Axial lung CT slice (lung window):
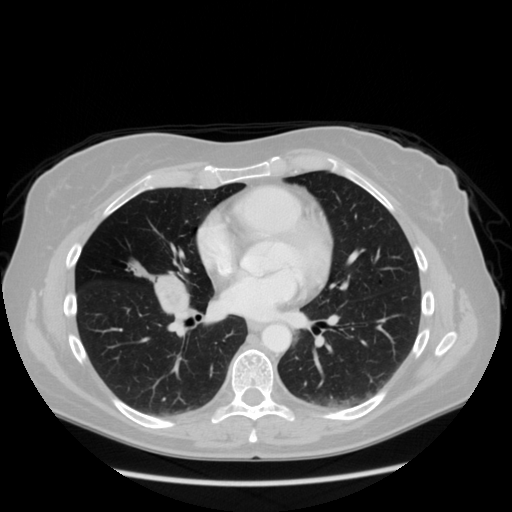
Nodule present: no